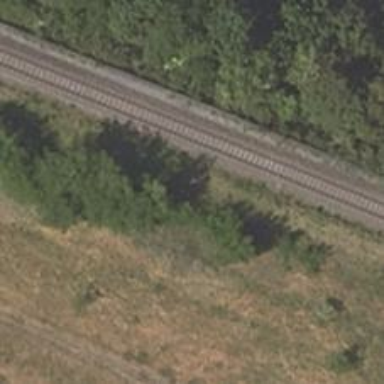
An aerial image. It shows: Abandoned railway.